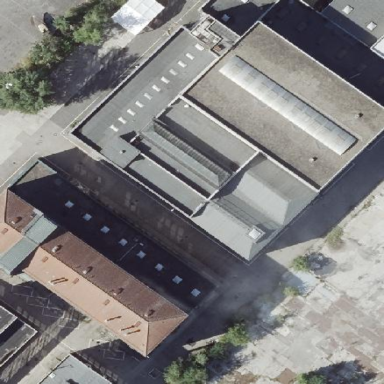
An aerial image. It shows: Building with flat roof.